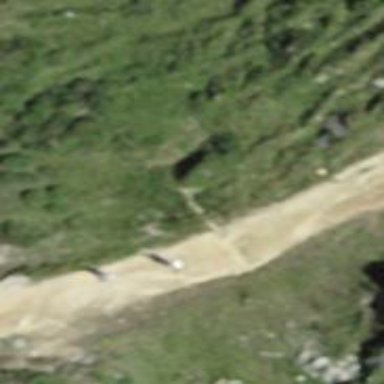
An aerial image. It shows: Downhill path.